Question: My app is done thanks to Angular 2 and works fine on all browsers. However, it is quite slow to load on IE (10 and 11, I don't support below). For instance, when on Safari, Chrome and Firefox it takes ~1.5 sec to load, it takes more than 5 sec on IE (and 10 sec on Edge).
I had a look at the network tab and found that sometimes it has a gap (0.5 to 1 sec) between two calls:

Any idea what could delay IE between two calls?
The only lead I have may be the shims ordering in my index.html:
'''
<meta charset="utf-8">
<meta name="viewport" content="width=device-width">
<title>AGA Front App</title>
<script src='@routes.Assets.versioned("lib/angular2/es6/dev/src/testing/shims_for_IE.js")'></script>
<script src='@routes.Assets.versioned("lib/es6-shim/es6-shim.min.js")'></script>
<script src='@routes.Assets.versioned("lib/systemjs/dist/system.src.js")'></script>
<script src='@routes.Assets.versioned("lib/typescript/lib/typescript.js")'></script>
<script src='@routes.Assets.versioned("lib/angular2/bundles/angular2-polyfills.js")'></script>
<script src='@routes.Assets.versioned("lib/rxjs/bundles/Rx.js")'></script>
<script src='@routes.Assets.versioned("lib/angular2/bundles/angular2.js")'></script>
<script src='@routes.Assets.versioned("lib/angular2/bundles/http.js")'></script>
<script src='@routes.Assets.versioned("lib/angular2/bundles/router.dev.js")'></script>
<script src='@routes.Assets.versioned("systemjs.config.js")'></script>
<script>
System.import(path + '/assets/app/bootstrap.ts')
.catch(console.error.bind(console));
</script>
'''
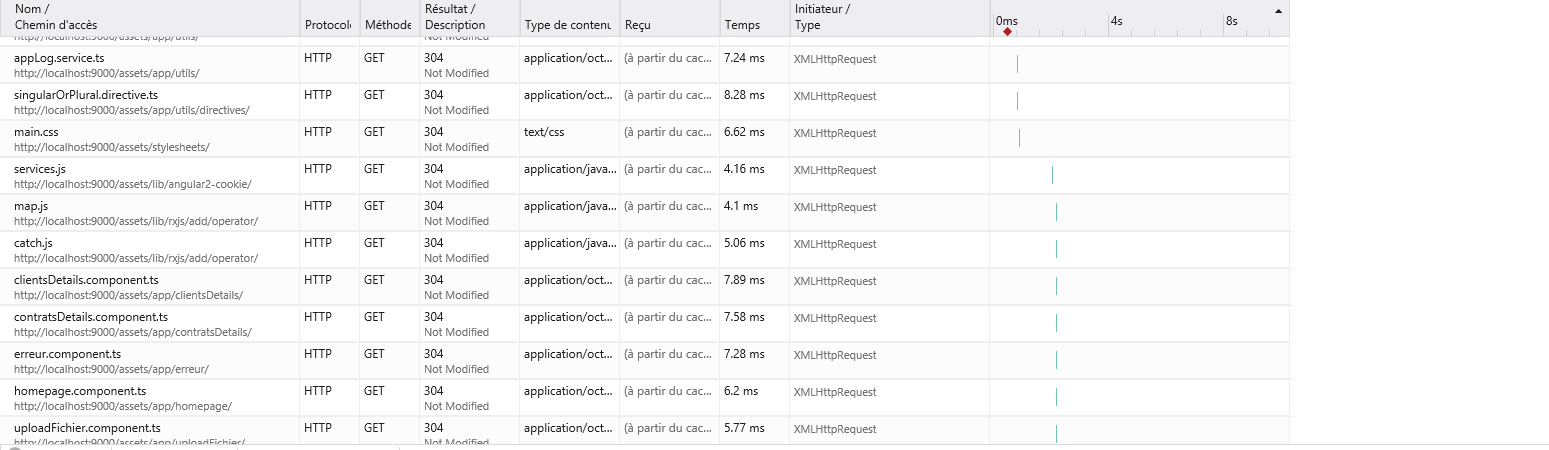
Answer: - -
Also Refer:
YUI best practices - <URL>
Run your app through Google performance rules:
<URL>